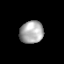
Tissue: prostate
Cell type: T cells
Senescence score: 0.7132
Nuclear area (px): 516
Mean DAPI intensity: 171.905